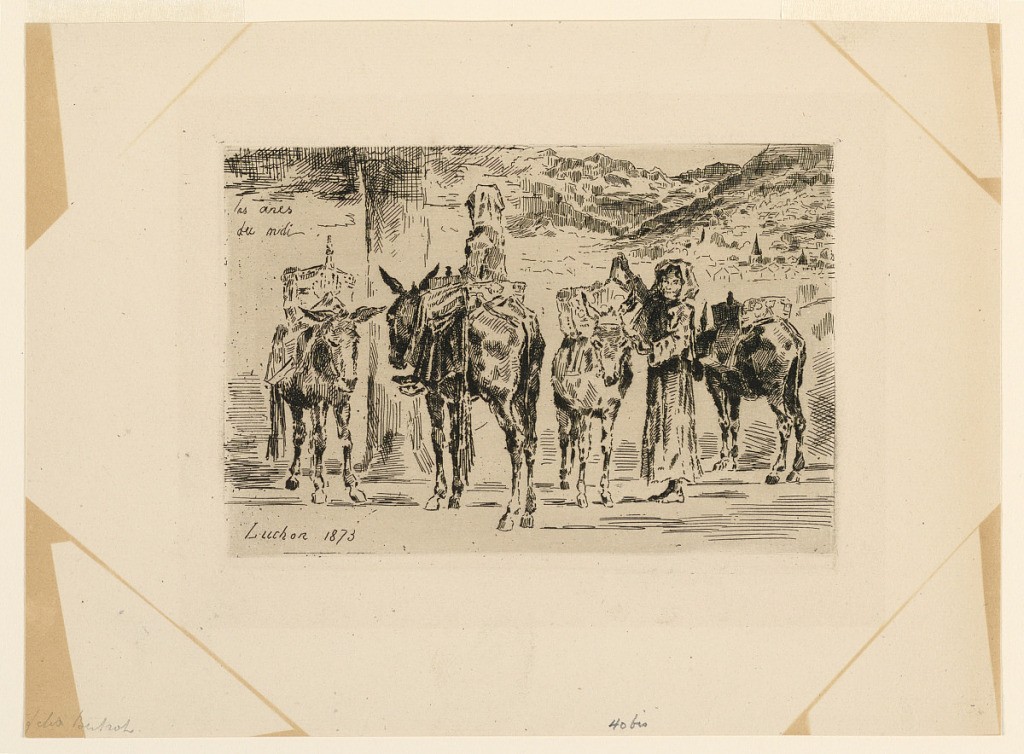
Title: Les Anes du Midi
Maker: Félix Hilaire Buhot, French, 1847–1898
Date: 1873
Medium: Etching on paper
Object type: Print
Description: Landscape with high mountains in the background. In foreground, four donkeys loaded with packages, accompanied by two women, one seated on donkey and one standing beside.